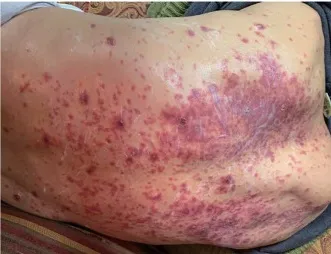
Skin and lips mucosa injury. (C) The erythema was on the back.
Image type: medical_photograph (skin_photograph)